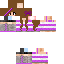
A female human skin with medium skin, wearing brown long hair dressed in a purple hoodie and gray pants, featuring a closed mouth.